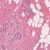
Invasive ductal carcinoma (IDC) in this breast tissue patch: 1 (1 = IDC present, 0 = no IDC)